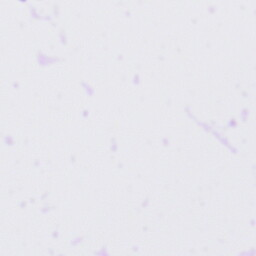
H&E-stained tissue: Tonsil